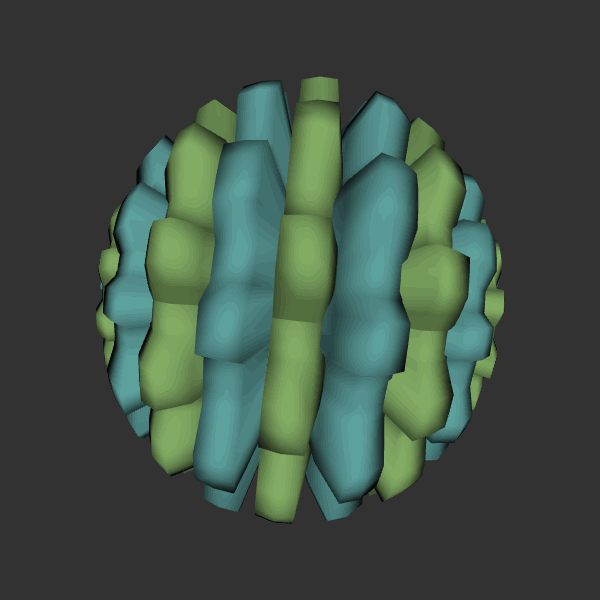
Background: dark